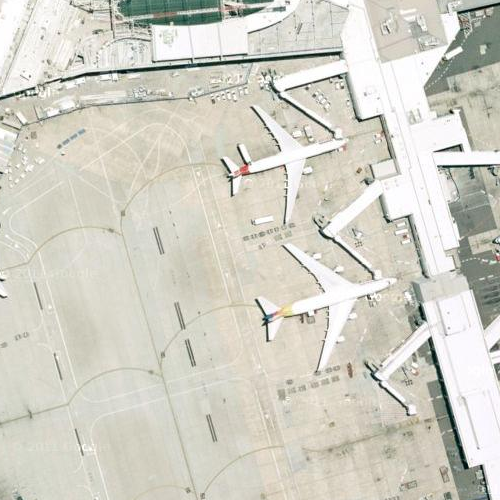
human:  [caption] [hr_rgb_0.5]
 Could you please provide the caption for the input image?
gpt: A big airport with only a white airport parked on .

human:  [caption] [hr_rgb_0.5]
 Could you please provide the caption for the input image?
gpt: A white airplane parked on the big airport .

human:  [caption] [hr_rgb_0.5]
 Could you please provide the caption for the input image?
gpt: There is a white airplane parked on the airport with a runway beside .

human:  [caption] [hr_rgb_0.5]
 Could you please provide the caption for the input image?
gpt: An airplane parked on the airport with a runway beside .

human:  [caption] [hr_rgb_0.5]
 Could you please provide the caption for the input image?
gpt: There is a white airplane parked on the airport .